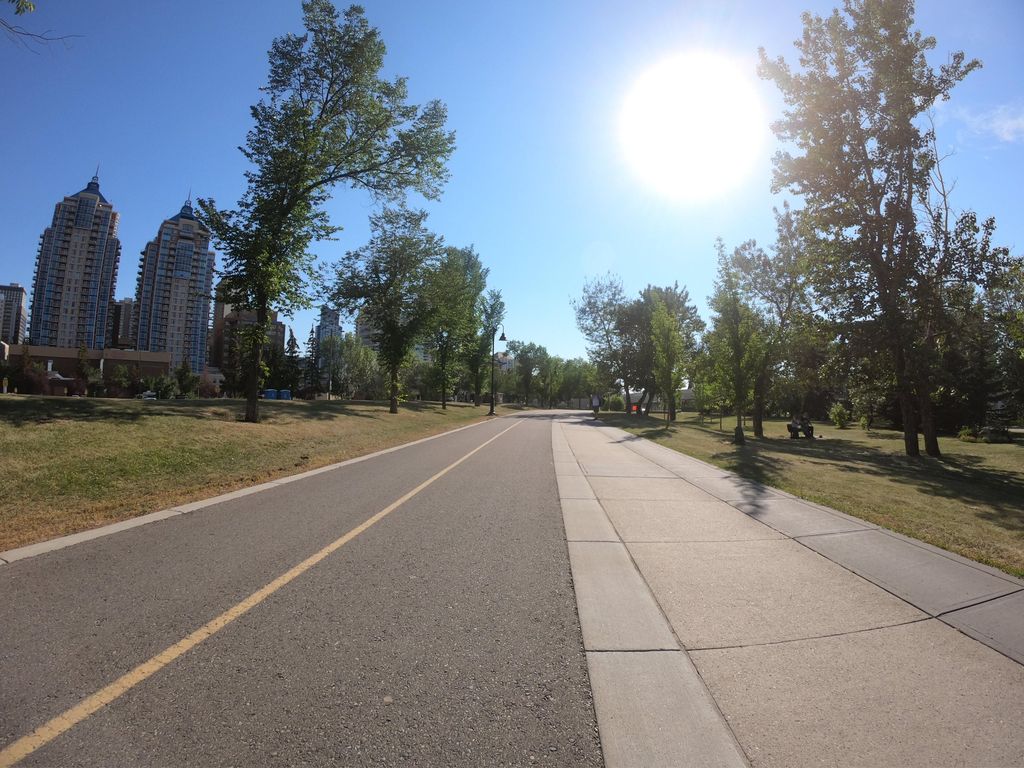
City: calgary